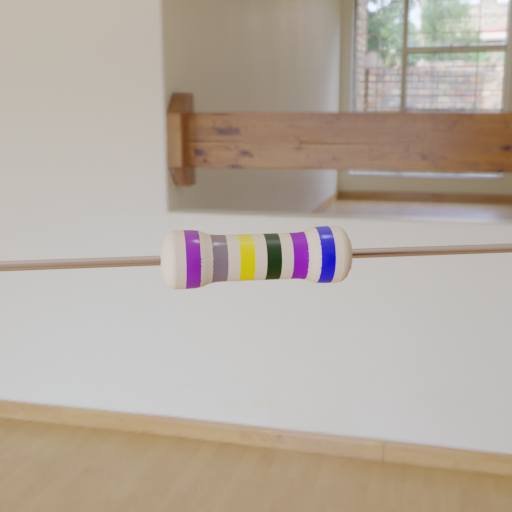
Resistor colour bands (in order): violet, gray, yellow, black, violet, blue